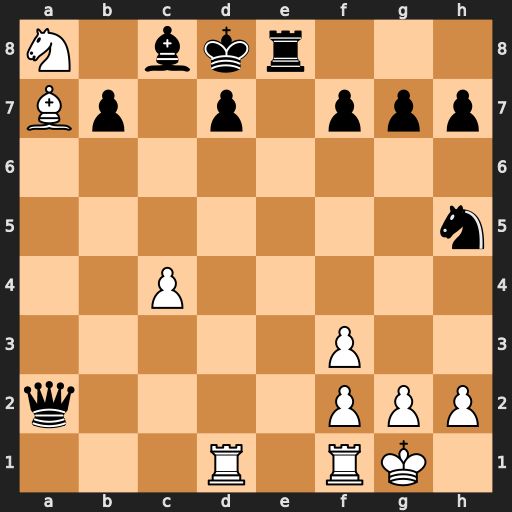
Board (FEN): N1bkr3/Bp1p1ppp/8/7n/2P5/5P2/q4PPP/3R1RK1
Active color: w
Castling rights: -
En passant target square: -
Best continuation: Bb6+ Ke7 Rfe1+ Kf6 Rxe8